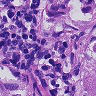
Metastatic tissue present: yes